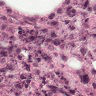
Metastatic tissue present: no